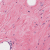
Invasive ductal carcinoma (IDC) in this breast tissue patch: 0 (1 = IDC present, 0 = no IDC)